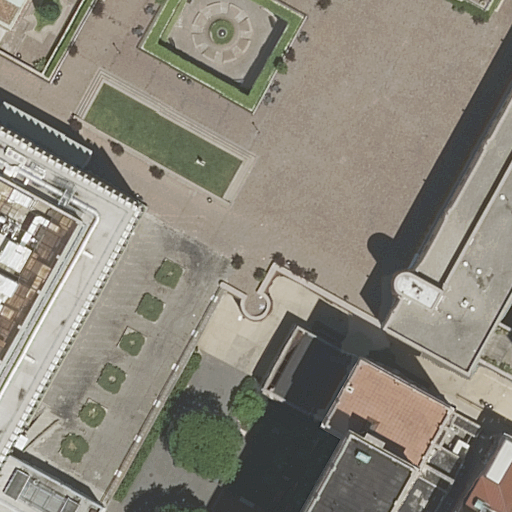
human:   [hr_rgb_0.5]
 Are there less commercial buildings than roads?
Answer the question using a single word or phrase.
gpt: yes

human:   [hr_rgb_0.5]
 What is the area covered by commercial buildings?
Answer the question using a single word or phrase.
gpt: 0m2

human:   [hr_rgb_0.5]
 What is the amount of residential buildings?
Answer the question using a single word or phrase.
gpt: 6

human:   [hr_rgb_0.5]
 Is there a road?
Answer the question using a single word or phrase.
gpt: yes

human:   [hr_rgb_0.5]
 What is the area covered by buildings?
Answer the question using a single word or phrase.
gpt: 9910m2

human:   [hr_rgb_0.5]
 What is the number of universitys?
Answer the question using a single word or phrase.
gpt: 2

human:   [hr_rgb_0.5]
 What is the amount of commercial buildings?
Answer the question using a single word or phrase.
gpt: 0

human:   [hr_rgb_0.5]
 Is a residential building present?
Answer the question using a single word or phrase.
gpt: yes

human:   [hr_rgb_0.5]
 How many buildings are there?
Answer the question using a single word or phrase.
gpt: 6

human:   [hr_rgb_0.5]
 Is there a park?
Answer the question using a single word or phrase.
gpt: yes

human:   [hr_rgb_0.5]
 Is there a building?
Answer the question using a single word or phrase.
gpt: yes

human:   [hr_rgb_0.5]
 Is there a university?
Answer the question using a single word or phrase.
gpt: yes

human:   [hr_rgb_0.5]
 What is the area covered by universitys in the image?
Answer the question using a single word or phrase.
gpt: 19648m2

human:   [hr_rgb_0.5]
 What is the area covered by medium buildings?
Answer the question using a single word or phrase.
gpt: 1064m2

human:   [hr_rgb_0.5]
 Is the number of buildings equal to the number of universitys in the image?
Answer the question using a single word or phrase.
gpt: no

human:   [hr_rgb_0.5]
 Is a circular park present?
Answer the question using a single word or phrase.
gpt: no

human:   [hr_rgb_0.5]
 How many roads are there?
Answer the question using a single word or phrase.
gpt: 6

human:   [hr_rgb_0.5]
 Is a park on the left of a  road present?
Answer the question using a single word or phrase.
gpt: yes

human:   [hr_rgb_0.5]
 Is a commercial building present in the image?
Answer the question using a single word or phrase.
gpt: no

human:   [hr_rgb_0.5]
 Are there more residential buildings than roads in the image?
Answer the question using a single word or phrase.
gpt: no

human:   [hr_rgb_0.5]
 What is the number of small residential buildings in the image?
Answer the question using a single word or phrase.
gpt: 0

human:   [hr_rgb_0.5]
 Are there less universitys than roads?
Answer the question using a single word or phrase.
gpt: yes

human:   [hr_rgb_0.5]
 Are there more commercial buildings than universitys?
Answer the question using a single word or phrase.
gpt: no

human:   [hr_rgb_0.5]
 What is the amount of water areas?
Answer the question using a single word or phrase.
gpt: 0

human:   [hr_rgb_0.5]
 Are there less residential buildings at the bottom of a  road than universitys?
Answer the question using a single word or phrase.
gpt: no

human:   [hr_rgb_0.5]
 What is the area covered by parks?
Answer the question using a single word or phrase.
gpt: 271m2

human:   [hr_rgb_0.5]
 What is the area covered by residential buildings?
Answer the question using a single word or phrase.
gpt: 9910m2

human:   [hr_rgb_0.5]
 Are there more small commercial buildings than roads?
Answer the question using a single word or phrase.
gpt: no

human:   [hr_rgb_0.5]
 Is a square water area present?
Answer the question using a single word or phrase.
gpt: no

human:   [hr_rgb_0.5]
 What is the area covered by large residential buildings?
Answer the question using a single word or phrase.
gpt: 8845m2

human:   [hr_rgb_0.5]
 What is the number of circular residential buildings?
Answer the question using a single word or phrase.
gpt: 0

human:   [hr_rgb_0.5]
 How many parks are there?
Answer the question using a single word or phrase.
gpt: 1

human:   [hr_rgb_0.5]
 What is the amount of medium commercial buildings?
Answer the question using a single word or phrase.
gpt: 0

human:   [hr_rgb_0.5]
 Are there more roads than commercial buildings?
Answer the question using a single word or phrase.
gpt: yes

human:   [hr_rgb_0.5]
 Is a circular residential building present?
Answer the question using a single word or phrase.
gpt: no

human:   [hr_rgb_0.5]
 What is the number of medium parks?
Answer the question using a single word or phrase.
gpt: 1

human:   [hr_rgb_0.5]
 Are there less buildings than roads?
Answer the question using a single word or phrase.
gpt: no

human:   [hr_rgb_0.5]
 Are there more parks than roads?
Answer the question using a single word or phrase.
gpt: no

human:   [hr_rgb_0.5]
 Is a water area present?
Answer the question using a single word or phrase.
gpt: no

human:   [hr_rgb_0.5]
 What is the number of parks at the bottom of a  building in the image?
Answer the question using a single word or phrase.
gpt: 1

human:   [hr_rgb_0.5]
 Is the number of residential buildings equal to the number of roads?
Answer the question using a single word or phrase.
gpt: yes

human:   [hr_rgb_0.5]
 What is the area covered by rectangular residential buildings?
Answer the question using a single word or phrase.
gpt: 1064m2

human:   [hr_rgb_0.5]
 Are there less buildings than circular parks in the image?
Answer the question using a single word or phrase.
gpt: no

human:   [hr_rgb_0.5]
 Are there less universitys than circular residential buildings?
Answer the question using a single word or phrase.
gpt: no

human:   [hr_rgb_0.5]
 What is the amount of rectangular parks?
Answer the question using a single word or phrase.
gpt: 1

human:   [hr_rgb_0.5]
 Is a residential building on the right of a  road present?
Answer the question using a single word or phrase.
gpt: yes

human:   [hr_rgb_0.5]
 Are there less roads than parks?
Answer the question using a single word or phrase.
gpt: no

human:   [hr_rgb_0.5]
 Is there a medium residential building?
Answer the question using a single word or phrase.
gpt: yes

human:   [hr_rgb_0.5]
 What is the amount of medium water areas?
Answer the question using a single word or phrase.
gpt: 0

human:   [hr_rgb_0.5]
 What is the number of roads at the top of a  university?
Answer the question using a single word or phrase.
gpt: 0

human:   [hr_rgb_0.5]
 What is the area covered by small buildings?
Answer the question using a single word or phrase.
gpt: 0m2

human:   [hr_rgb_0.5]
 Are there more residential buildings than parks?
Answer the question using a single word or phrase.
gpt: yes

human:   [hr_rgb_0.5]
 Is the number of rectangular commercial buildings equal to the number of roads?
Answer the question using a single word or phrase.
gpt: no

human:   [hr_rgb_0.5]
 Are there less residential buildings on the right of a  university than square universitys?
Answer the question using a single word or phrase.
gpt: no

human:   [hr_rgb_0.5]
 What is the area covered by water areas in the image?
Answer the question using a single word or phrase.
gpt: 0m2

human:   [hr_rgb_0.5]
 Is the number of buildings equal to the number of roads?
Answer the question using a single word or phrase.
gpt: yes

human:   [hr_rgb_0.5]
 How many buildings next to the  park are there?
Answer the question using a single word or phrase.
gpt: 6

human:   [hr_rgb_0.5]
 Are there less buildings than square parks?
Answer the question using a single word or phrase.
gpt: no

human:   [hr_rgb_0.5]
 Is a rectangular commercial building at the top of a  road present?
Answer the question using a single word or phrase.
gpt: no

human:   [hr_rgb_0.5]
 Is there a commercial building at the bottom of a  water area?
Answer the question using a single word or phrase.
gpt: no

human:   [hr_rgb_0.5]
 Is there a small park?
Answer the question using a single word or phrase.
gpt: no

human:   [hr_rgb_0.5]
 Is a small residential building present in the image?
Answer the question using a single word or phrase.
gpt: no

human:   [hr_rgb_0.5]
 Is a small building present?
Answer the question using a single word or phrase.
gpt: no

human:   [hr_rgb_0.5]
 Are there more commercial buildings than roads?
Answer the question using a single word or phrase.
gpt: no